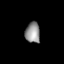
Tissue: lung
Cell type: Endothelial cells
Senescence score: 0.2372
Nuclear area (px): 295
Mean DAPI intensity: 147.946